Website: macys
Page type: delivery-shipping
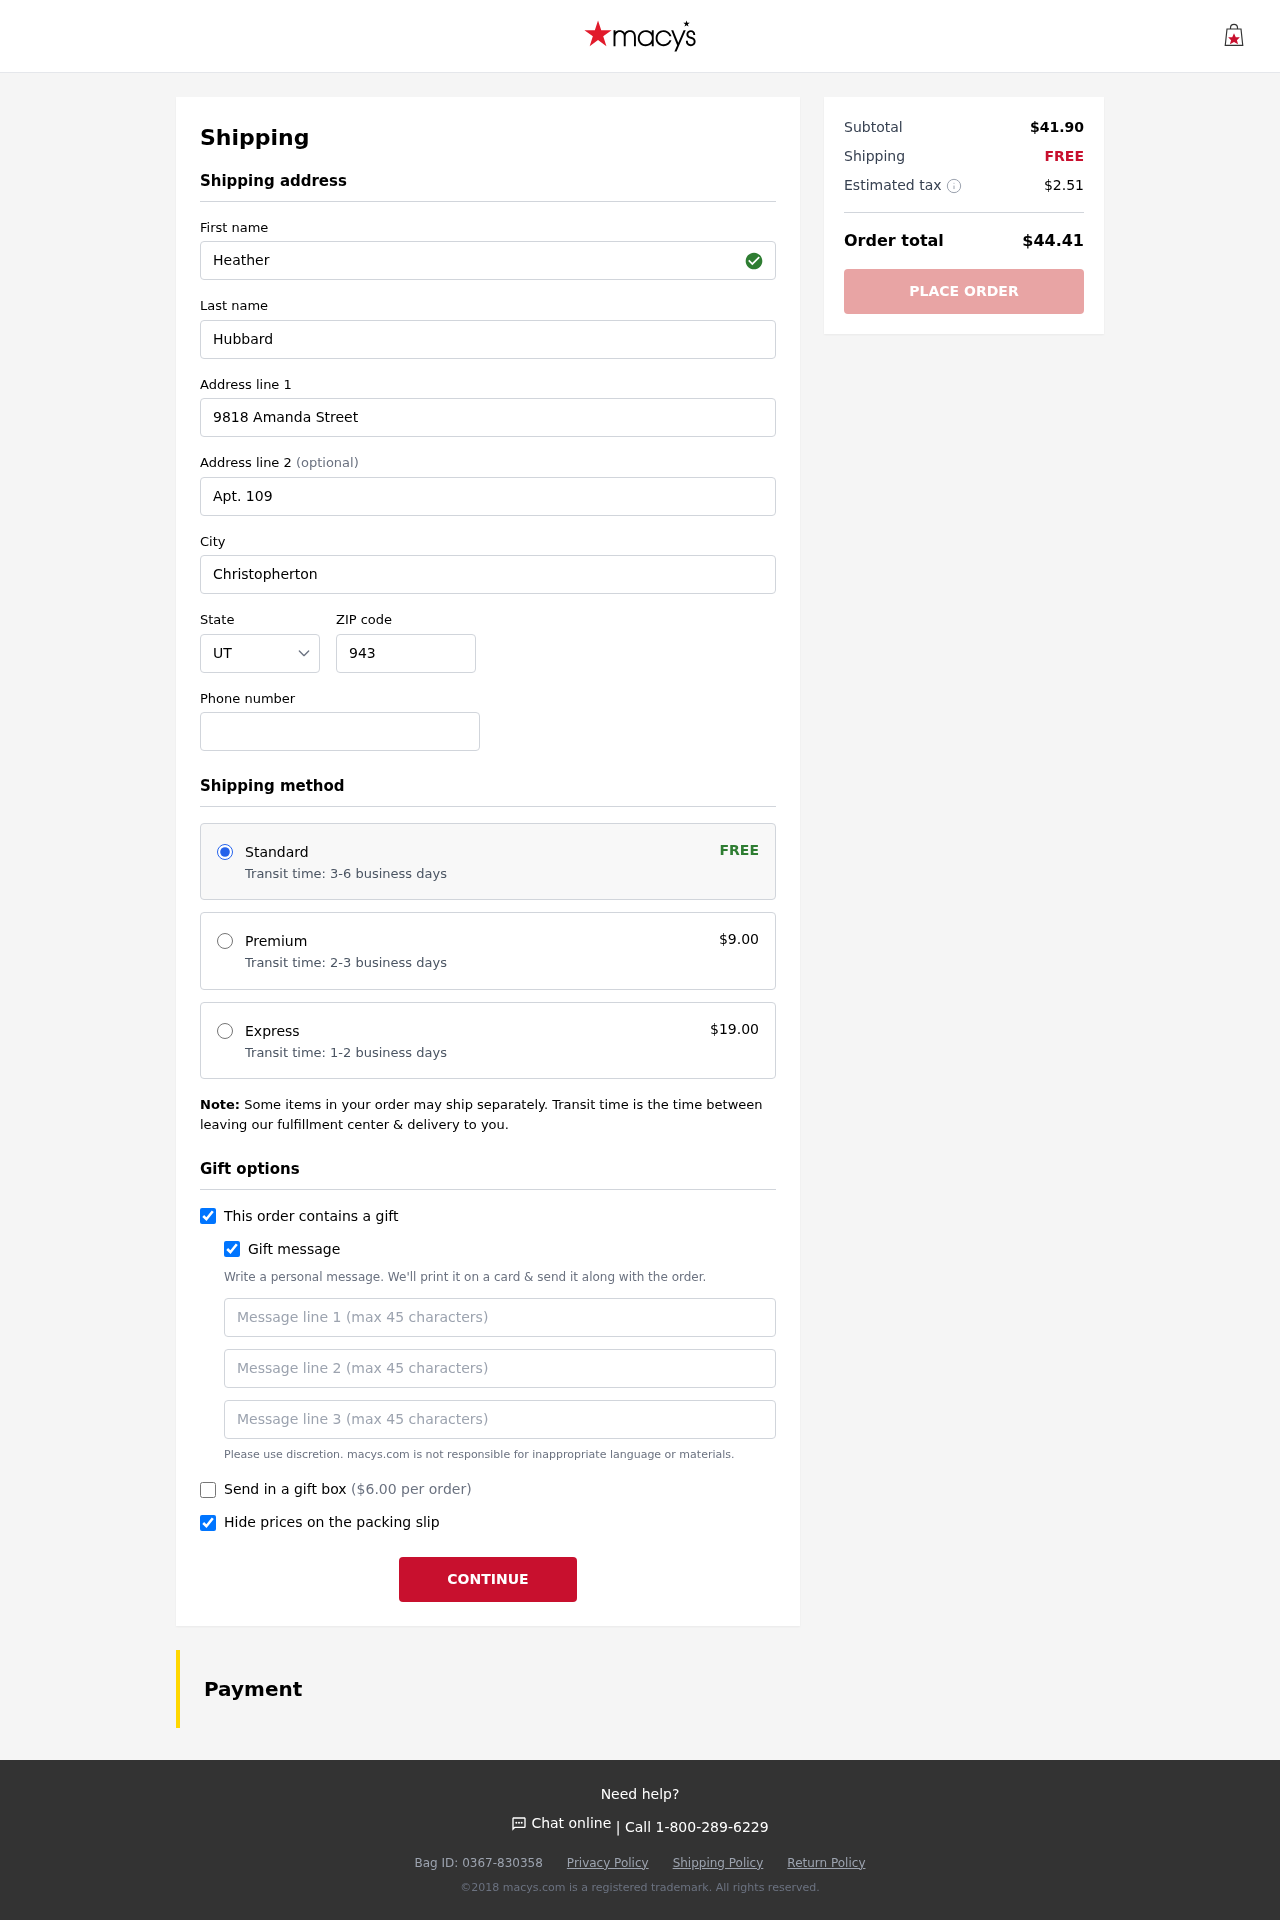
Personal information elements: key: PII_STATE_ABBR
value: UT
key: PII_FIRSTNAME
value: Heather
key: PII_LASTNAME
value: Hubbard
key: PII_STREET
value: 9818 Amanda Street
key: PII_STREET2
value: Apt. 109
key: PII_CITY
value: Christopherton
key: PII_POSTCODE
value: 94355
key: PII_PHONE
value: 9493357944
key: PII_GIFT_MESSAGE
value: Hey Manuel, I know how much you love getting creative, so I thought this gel pen set would be perfect for all your doodles and notes! Can’t wait to see what amazing things you create with them!  Heather
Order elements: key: ORDER_SHIPPING_STANDARD
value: Transit time: 3-6 business days
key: ORDER_SHIPPING_COST
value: FREE
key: ORDER_SHIPPING_PREMIUM
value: Transit time: 2-3 business days
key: ORDER_SHIPPING_PREMIUM_PRICE
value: $9.00
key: ORDER_SHIPPING_EXPRESS
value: Transit time: 1-2 business days
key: ORDER_SHIPPING_EXPRESS_PRICE
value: $19.00
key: ORDER_GIFT_BOX_PRICE
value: ($6.00 per order)
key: ORDER_SUBTOTAL
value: $41.90
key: ORDER_SHIPPING_COST2
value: FREE
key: ORDER_TAX
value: $2.51
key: ORDER_TOTAL
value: $44.41